Question: I am trying to get a read out of all patients with a result in any of the 4 axis categories on their most recent date from proc_chron and where the patient is a(active) under their case_status well excluding patients where all four categories are null. SQL server 2005.
'''
select
pct.patient_id,
pct.clinic_id,
pct.axis_I_II_1,
pct.axis_I_II_2,
pct.axis_I_II_3,
pct.axis_III_1,
pct.proc_chron
from patient_clin_tran pct
join patient p
on p.patient_id = pct.patient_id
group by pct.patient_id, pct.clinic_id, pct.axis_I_II_1,pct.axis_I_II_2, pct.axis_I_II_3, pct.axis_III_1, p.case_status, pct.proc_chron
having p.case_status = 'a' and pct.proc_chron = (select max(pct.proc_chron))
order by pct.patient_id
'''

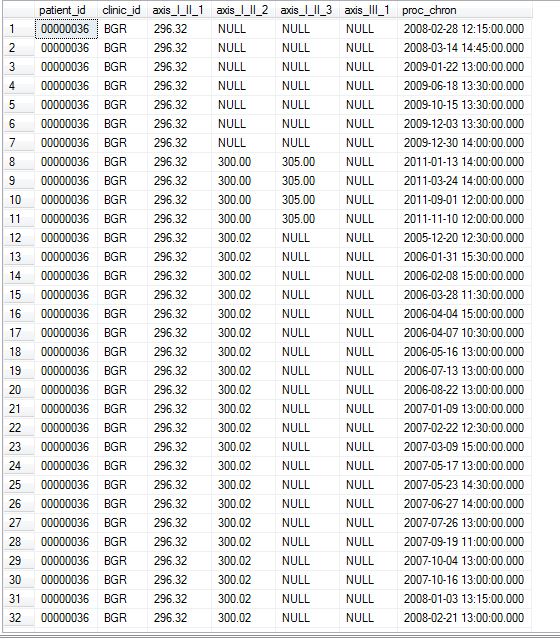
Answer: '''
select
pct.patient_id,
pct.clinic_id,
pct.axis_I_II_1,
pct.axis_I_II_2,
pct.axis_I_II_3,
pct.axis_III_1,
pct.proc_chron
from patient_clin_tran pct
join patient p
on p.patient_id = pct.patient_id
where p.case_status = 'a'
and pct.proc_chron = (select max(proc_chron) from patient_clin_tran pct2 where pct2.patientid = p.patientid)
and (pct.axis_I_II_1 is not null or pct.axis_I_II_2 is not null or pct.axis_I_II_3 is not null or pct.axis_I_II_4 is not null)
order by pct.patient_id
'''